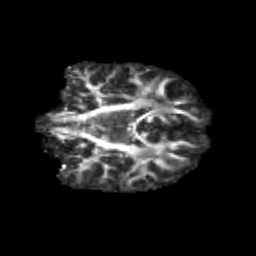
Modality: FA
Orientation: coronal
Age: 9
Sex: male
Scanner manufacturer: siemens
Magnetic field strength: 3 T
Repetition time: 3.8 s
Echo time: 0.07 s